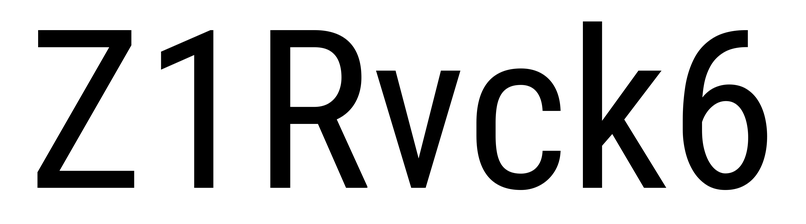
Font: Roboto_Condensed_Regular